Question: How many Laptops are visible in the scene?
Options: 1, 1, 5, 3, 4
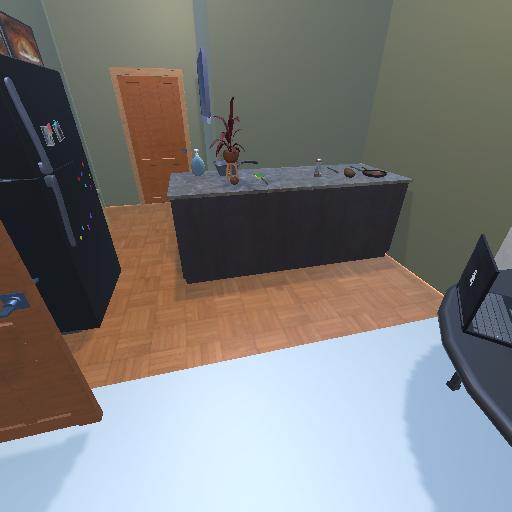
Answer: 1